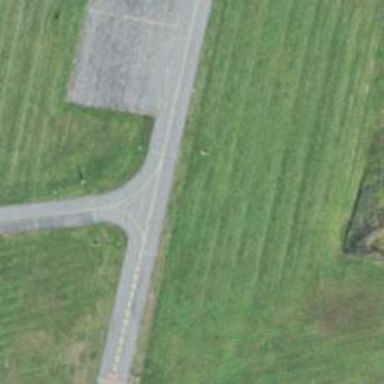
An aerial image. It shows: Image of taxiway at airport.